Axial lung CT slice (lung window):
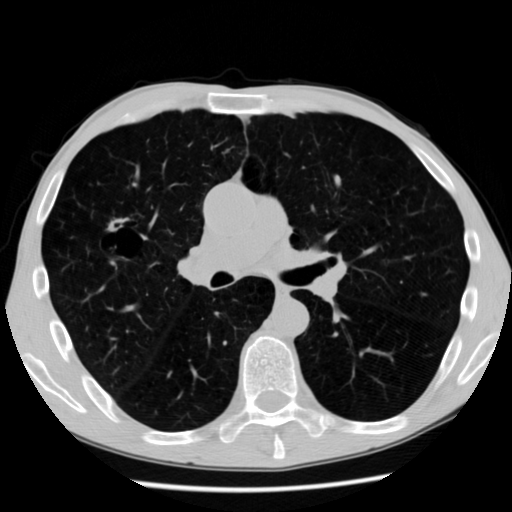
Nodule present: yes
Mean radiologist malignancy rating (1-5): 3.8